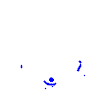
Particle: electron